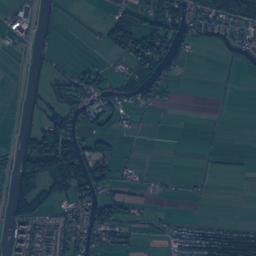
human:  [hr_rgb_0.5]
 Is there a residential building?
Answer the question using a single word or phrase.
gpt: yes

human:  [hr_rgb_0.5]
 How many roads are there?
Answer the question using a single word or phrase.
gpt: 431

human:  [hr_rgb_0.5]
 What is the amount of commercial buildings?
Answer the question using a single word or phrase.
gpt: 16

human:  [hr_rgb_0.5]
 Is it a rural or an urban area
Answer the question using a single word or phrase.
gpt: urban

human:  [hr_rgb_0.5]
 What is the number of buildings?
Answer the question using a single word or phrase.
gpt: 1864

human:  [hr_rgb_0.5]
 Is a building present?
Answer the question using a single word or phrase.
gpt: yes

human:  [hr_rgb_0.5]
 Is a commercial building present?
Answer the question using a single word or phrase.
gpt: yes

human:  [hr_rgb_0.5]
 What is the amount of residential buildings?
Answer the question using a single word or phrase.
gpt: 1530

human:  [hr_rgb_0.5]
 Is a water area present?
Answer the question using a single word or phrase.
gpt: yes

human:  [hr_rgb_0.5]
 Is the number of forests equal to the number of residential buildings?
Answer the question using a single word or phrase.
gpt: no

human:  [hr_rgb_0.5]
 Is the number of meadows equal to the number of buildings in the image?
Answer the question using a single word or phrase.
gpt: no

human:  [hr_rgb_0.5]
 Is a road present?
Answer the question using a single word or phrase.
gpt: yes

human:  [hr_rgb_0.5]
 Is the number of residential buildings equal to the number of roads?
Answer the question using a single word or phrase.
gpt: no

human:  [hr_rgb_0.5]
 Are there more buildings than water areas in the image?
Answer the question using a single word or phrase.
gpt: yes

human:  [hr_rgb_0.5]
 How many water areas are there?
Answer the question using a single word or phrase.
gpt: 229

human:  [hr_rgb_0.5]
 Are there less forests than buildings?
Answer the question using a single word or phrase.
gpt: yes

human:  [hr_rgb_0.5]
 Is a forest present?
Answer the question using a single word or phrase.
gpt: yes

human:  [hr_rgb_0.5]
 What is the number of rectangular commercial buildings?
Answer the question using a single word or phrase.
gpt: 12

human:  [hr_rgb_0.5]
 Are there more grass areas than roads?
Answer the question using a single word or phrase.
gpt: no

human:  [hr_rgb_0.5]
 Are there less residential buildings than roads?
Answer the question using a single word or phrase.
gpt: no

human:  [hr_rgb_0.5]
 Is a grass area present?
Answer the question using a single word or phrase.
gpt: yes

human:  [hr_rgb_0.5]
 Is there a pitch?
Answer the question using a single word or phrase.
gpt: yes

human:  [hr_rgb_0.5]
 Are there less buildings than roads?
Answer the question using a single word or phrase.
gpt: no

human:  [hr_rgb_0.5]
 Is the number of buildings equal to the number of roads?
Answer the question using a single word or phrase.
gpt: no

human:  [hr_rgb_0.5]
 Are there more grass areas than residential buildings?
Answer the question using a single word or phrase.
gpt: no

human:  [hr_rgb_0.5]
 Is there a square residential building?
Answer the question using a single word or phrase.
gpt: yes

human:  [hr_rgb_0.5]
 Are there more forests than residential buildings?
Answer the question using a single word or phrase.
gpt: no

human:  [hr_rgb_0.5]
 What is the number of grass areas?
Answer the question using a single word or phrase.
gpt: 384

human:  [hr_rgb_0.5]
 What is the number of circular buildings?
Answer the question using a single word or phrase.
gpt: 10

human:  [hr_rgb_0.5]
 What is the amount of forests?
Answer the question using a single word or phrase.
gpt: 223

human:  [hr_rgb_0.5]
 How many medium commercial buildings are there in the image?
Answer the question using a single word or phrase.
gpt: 0

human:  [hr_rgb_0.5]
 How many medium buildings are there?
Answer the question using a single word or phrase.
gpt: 7

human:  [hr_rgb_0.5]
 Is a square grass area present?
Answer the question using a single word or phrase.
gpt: yes

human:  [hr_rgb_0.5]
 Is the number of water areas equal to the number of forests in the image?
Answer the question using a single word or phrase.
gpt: no

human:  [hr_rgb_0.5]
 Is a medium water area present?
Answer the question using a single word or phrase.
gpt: yes

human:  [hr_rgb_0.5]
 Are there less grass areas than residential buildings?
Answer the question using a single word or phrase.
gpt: yes

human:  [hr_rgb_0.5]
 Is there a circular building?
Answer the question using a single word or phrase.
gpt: yes

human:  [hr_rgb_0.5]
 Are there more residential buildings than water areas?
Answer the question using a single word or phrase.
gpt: yes

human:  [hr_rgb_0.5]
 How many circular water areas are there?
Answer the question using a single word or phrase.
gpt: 2

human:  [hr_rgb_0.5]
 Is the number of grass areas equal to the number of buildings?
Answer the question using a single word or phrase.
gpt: no

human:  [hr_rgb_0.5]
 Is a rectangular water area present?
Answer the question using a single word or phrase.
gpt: yes

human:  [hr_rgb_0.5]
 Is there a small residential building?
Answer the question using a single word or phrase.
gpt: yes

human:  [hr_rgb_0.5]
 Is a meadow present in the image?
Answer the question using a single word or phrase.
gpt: yes

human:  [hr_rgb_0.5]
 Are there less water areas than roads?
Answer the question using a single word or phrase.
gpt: yes

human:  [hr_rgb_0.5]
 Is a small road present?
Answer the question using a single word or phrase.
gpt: yes

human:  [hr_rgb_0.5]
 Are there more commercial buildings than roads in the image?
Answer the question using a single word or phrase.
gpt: no

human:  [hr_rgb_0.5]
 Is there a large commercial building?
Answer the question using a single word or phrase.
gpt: yes

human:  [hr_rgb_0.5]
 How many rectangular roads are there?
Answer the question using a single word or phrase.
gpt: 0

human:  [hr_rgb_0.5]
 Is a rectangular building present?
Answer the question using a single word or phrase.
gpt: yes

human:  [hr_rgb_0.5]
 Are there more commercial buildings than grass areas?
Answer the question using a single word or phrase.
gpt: no

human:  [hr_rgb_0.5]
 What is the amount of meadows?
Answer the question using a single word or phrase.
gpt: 20

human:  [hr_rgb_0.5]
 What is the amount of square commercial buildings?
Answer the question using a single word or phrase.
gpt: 0

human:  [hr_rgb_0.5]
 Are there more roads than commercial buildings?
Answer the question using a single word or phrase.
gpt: yes

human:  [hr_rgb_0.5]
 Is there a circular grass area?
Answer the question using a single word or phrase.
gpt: yes

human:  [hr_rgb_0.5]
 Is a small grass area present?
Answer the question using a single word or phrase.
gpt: yes

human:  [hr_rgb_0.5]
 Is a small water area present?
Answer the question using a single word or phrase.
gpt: yes

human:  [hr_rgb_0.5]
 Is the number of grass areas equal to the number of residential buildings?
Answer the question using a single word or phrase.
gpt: no

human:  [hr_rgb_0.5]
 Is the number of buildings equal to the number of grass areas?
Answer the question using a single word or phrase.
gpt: no

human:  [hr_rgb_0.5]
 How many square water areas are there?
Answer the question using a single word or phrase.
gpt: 2

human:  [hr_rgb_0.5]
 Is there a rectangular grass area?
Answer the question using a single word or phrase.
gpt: yes

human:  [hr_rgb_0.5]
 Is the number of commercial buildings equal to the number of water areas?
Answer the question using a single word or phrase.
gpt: no

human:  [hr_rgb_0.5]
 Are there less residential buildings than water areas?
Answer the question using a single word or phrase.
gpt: no

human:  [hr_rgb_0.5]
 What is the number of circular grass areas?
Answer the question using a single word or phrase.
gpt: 1

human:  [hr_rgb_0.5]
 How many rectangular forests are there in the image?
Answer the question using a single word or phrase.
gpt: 39